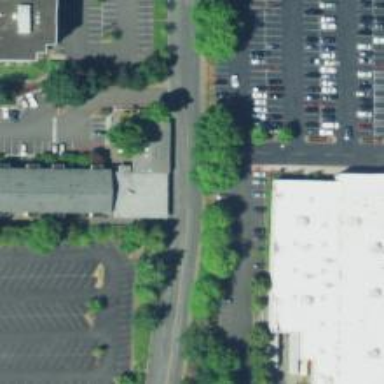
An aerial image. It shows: Tertiary road with sidewalk on the left.